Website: bh-photo
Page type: payment
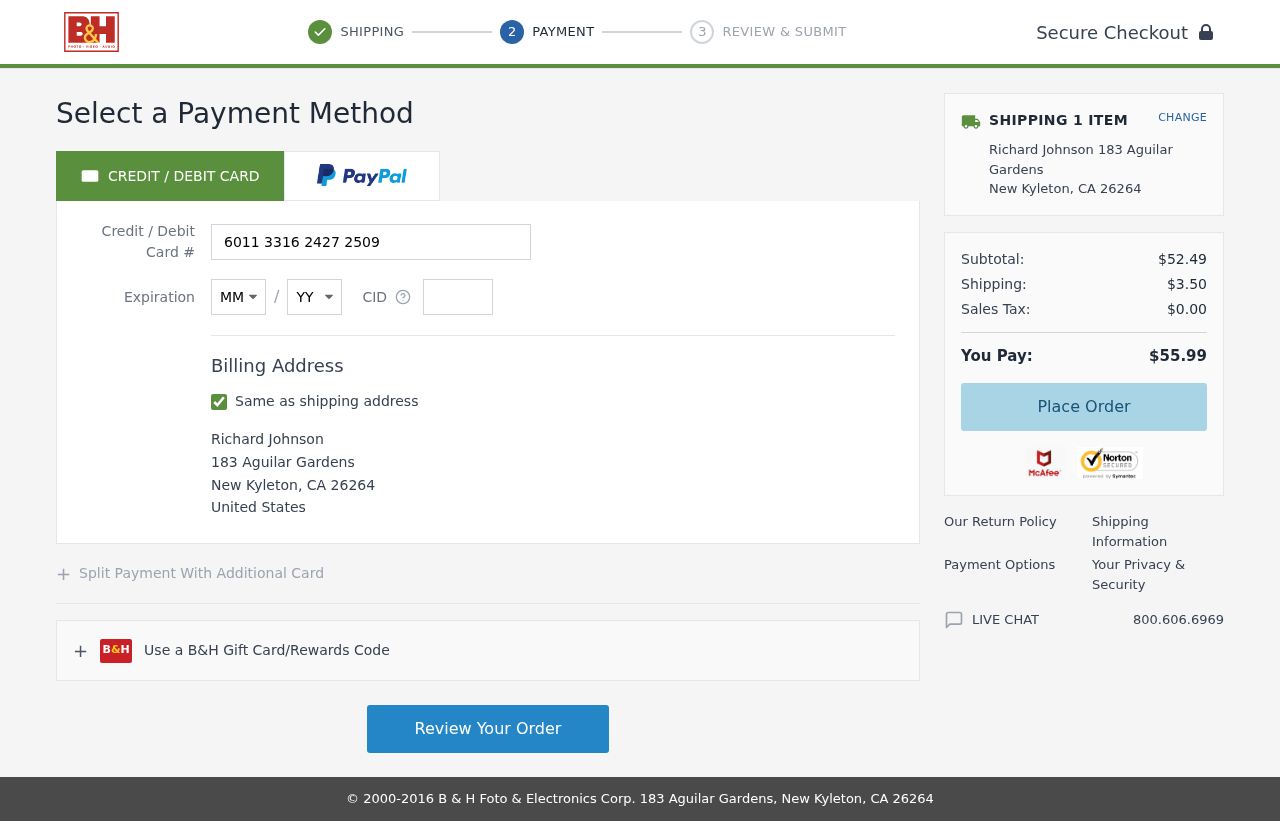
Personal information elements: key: PII_CARD_CVV
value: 692
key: PII_CARD_EXPIRY_MONTH
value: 07
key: PII_CARD_EXPIRY_YEAR
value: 29
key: PII_CARD_NUMBER
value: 6011 3316 2427 2509
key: PII_CITY
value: New Kyleton
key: PII_COUNTRY
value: United States
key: PII_FULLNAME
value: Richard Johnson
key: PII_POSTCODE
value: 26264
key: PII_STATE_ABBR
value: CA
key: PII_STREET
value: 183 Aguilar Gardens
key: PII_FULLNAME2
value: Richard Johnson
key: PII_CITY2
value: New Kyleton
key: PII_STATE_ABBR2
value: CA
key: PII_POSTCODE_FULL
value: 26264
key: PII_POSTCODE_NUMERIC
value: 26264
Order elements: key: ORDER_NUM_ITEMS
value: SHIPPING 1 ITEM
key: ORDER_SUBTOTAL
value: $52.49
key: ORDER_SHIPPING_COST
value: $3.50
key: ORDER_TAX
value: $0.00
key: ORDER_TOTAL
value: $55.99